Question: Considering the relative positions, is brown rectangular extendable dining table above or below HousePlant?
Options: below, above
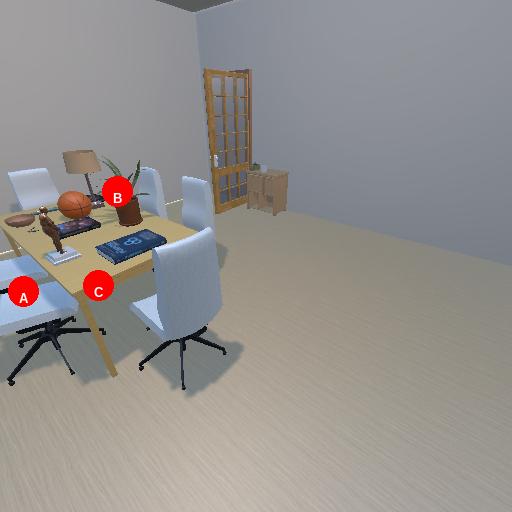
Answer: below